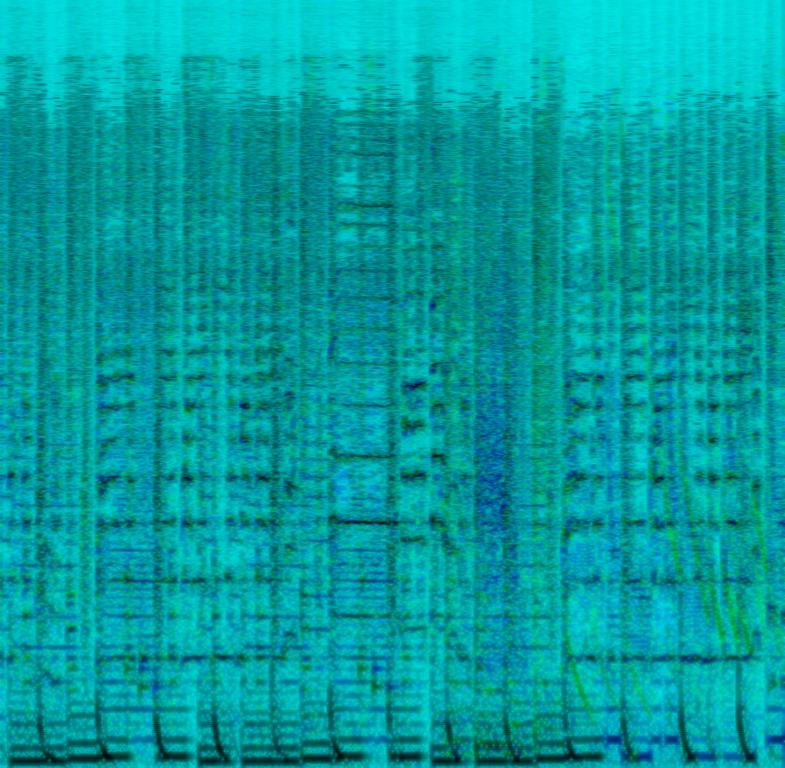
The low quality recording features a Chiptune music that consists of a high pitched vocal singing over groovy synth keys, synth lead melody, laser synth effects, punchy kick, claps, shimmering hi hats and groovy synth bass. It sounds energetic, fun, happy and joyful - like something kids would listen to.